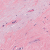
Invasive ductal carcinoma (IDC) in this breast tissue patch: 0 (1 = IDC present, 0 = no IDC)